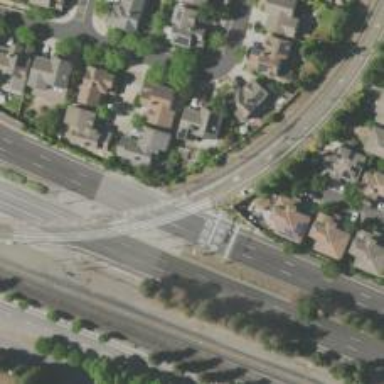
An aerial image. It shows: Light rail railway with electrified contact line.